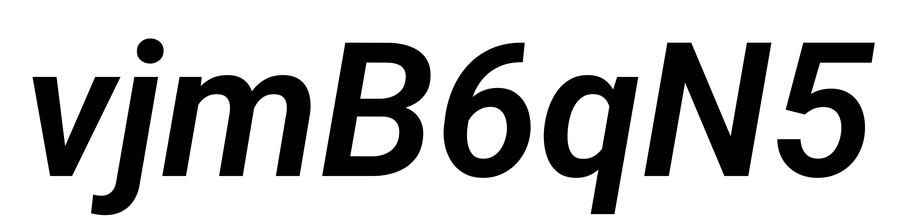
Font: Roboto-Italic_SemiBold_Italic